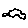
Label: car